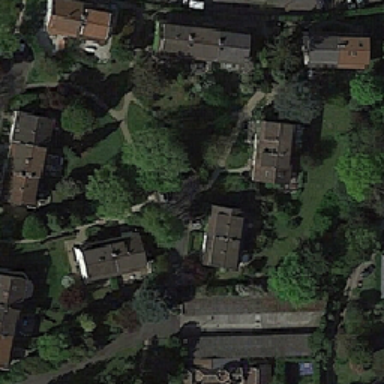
Some green trees and buildings are near the road .